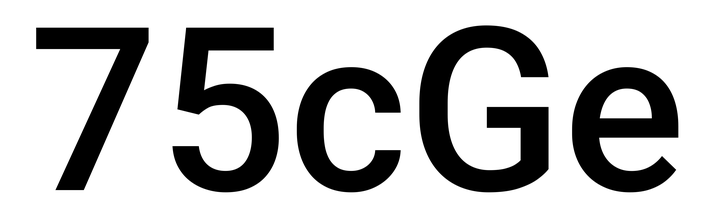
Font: Roboto_Medium